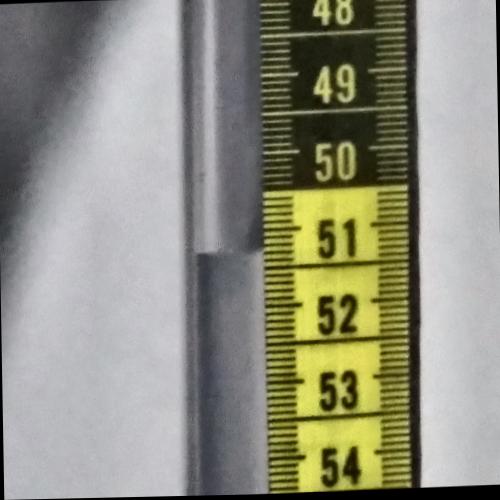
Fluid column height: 51.3 cm